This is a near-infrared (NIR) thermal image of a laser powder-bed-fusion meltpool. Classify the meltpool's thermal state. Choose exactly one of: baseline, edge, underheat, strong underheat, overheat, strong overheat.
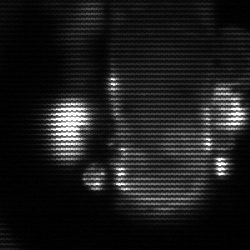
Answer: strong underheat